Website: lowes
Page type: customer-info-address
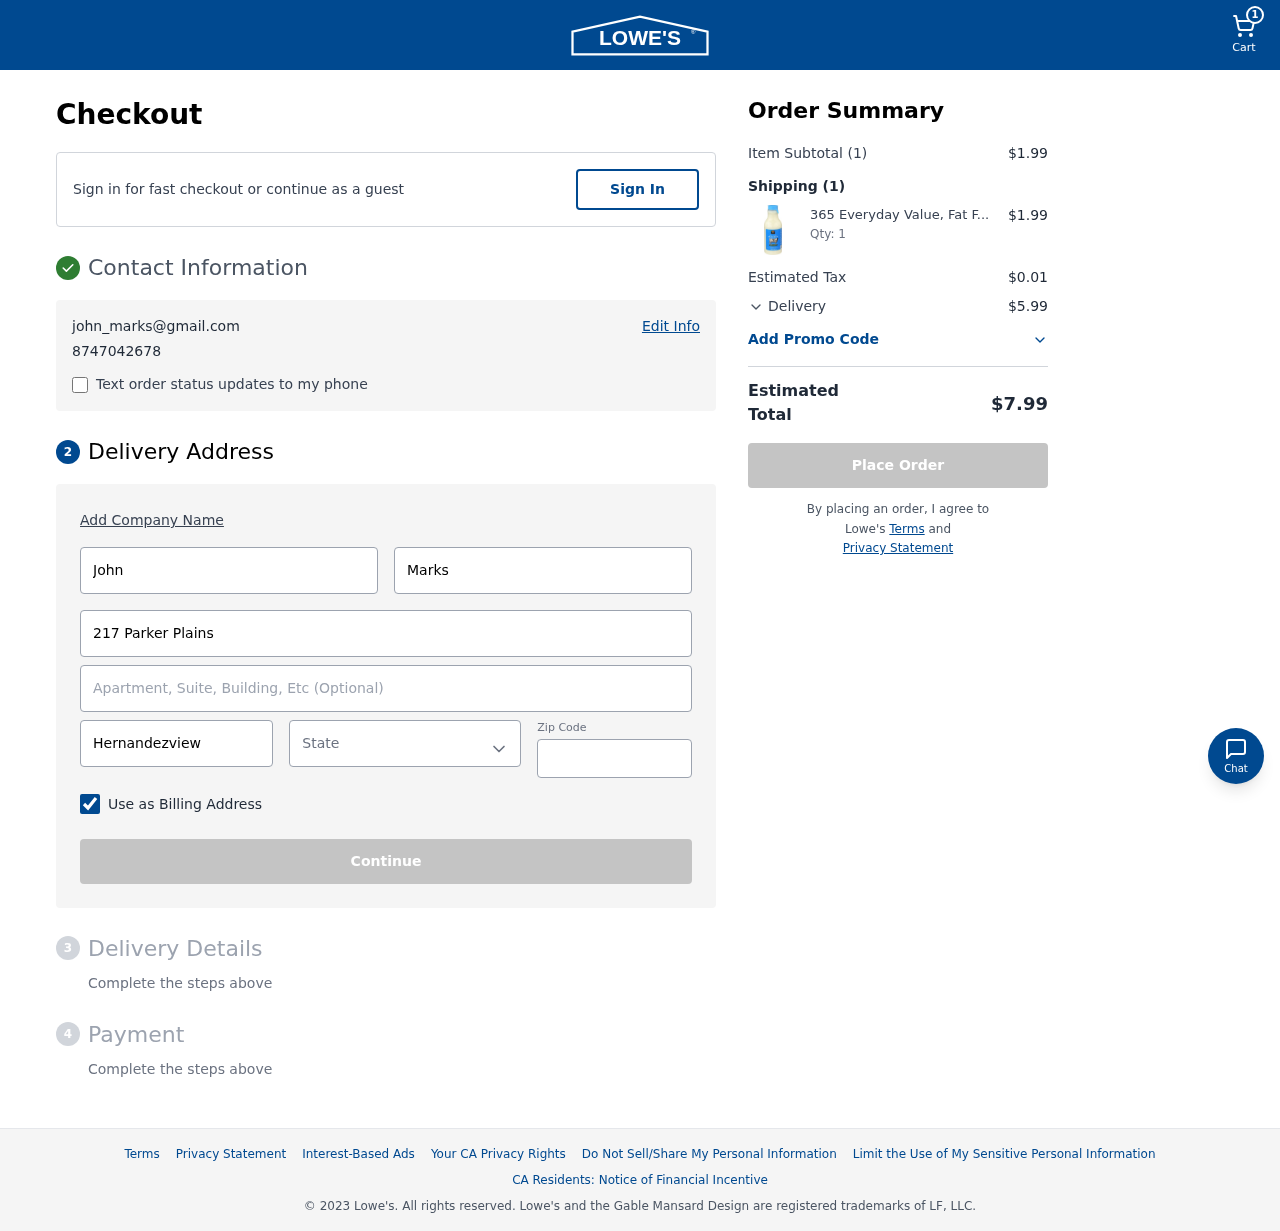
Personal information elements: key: PII_CITY
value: Hernandezview
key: PII_EMAIL
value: john_marks@gmail.com
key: PII_FIRSTNAME
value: John
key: PII_LASTNAME
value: Marks
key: PII_PHONE
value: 8747042678
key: PII_POSTCODE
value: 09106
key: PII_STATE
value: Pennsylvania
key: PII_STREET
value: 217 Parker Plains
Product elements: key: PRODUCT1_NAME
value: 365 Everyday Value, Fat Free Skim Milk, Pint
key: PRODUCT1_QUANTITY
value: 1
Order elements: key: ORDER_NUM_ITEMS
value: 1
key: ORDER_SUBTOTAL
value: $1.99
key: ORDER_NUM_ITEMS2
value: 1
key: ORDER_SUBTOTAL2
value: $1.99
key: ORDER_TAX
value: $0.01
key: ORDER_SHIPPING_COST
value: $5.99
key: ORDER_TOTAL
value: $7.99